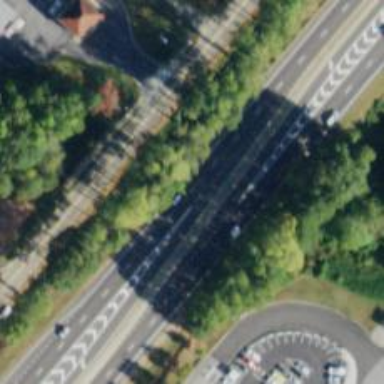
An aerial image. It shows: Trunk highway.